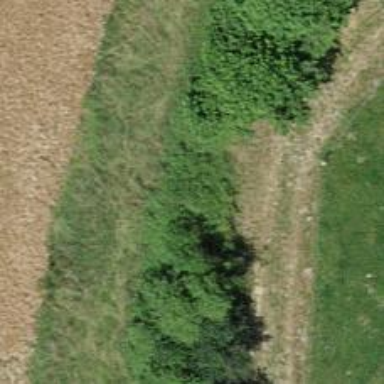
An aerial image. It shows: Hedge acting as barrier.